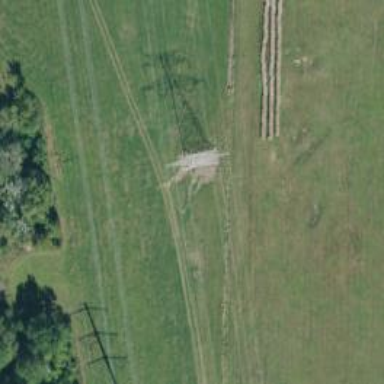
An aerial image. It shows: Power tower.